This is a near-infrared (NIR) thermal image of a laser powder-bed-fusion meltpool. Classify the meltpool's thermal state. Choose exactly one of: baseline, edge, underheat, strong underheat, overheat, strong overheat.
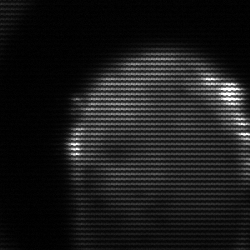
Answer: edge